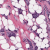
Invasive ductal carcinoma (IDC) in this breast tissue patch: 1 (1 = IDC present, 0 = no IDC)